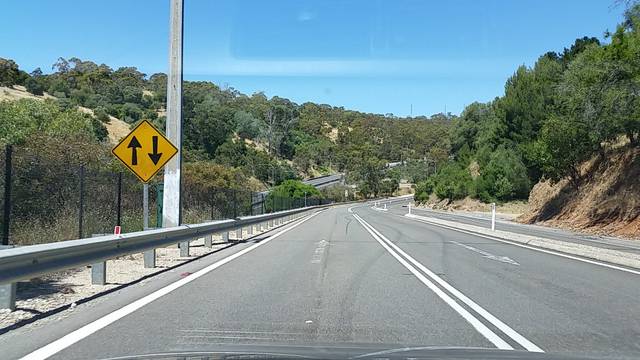
Region: Australia
Coordinates: -34.968, 138.669